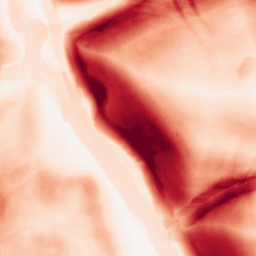
Category: morphological
Decomposition family: morphological_gradient
Decomposition parameters: size: 15
shape: square
Upsampling method: sinc_blackman
Upsampling parameters: scale: 2
kernel_size: 8
Upsampling scale: 2